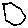
Label: hexagon